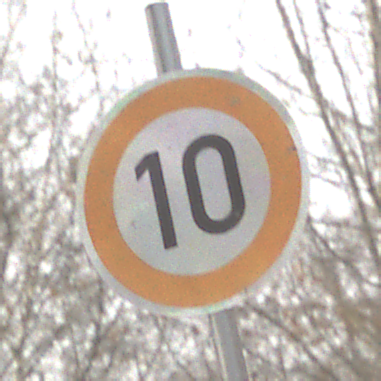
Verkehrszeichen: Geschwindigkeit10
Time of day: MorningAfternoon
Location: Outdoor (Nature)
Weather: PartlyCloudy
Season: Winter
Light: Natural